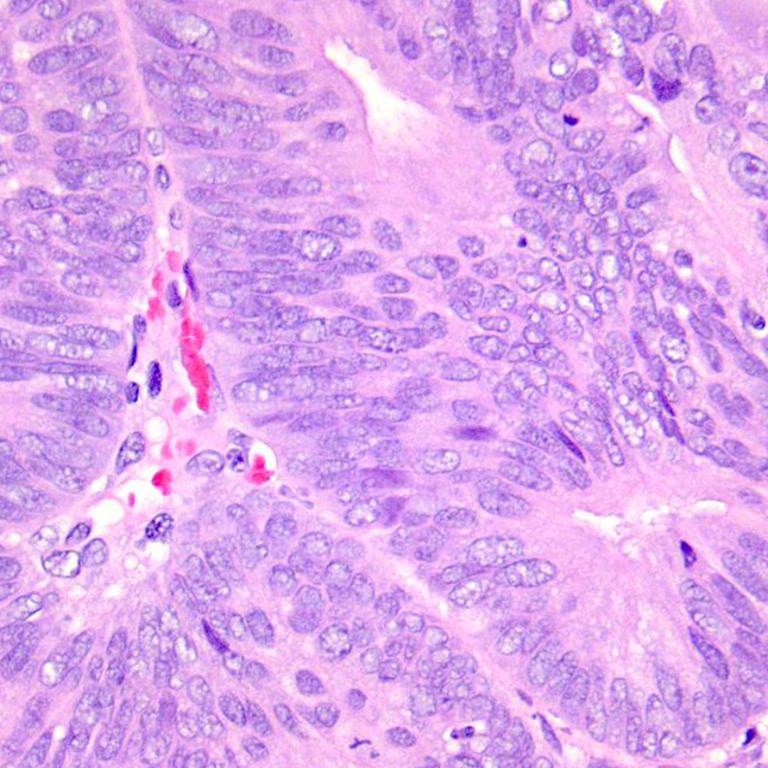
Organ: colon
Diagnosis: adenocarcinomas